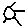
Label: sun